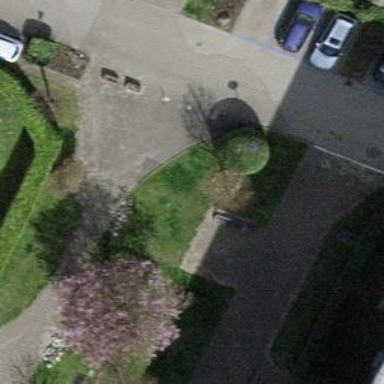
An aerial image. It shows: Bench.